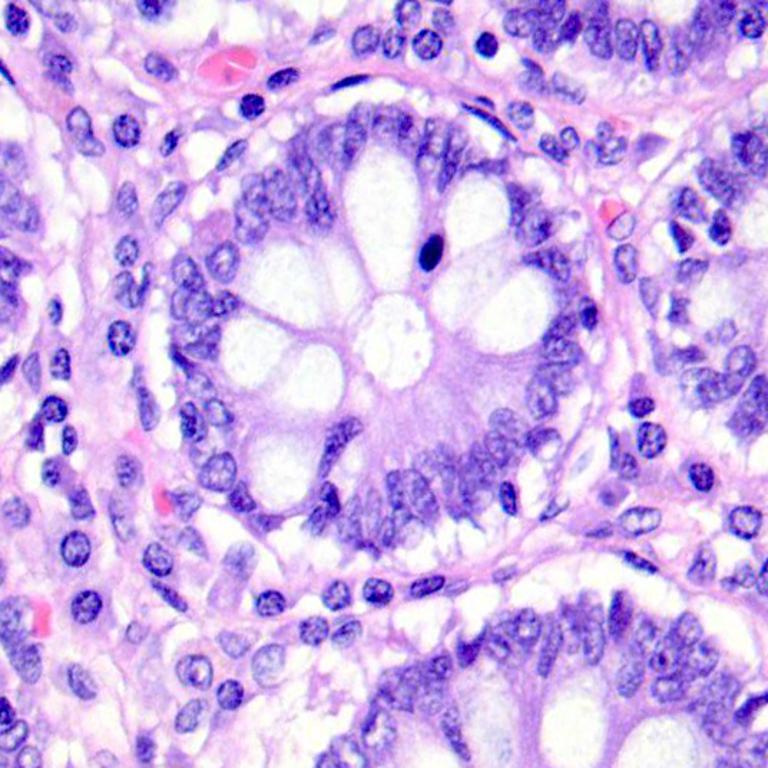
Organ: colon
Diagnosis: benign